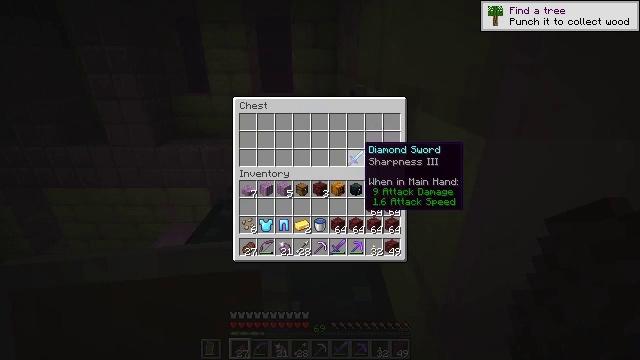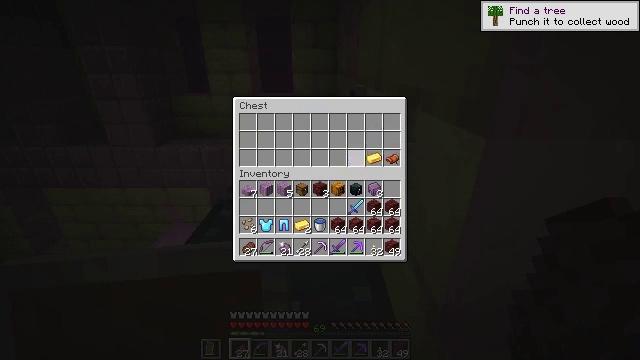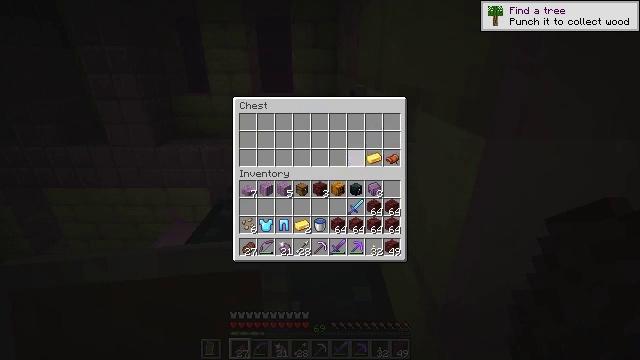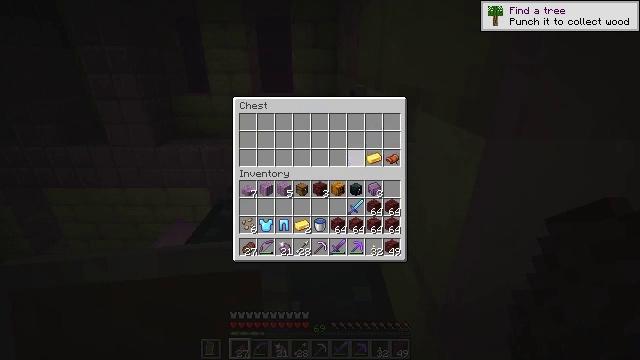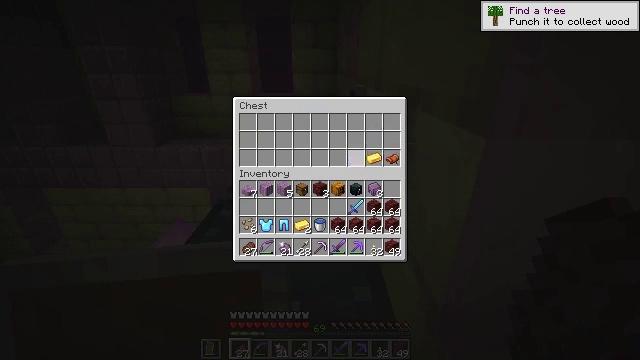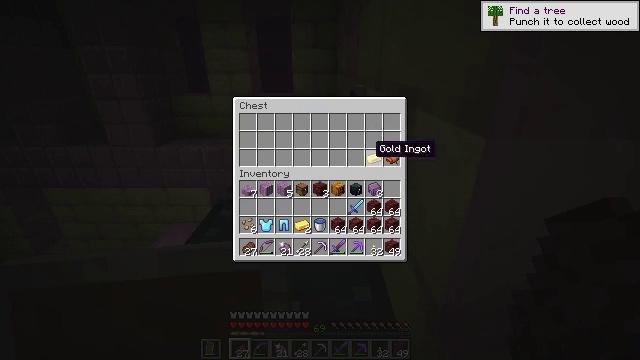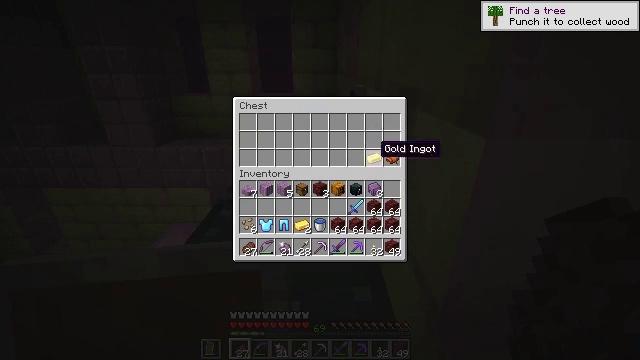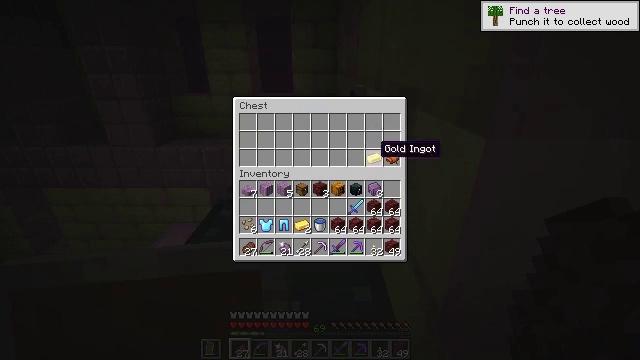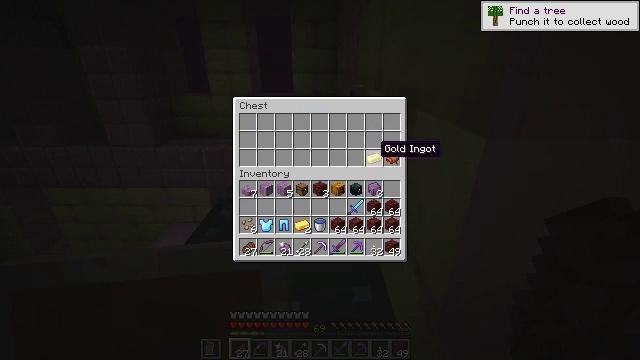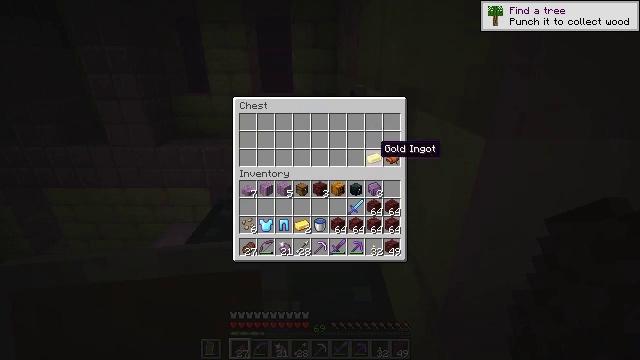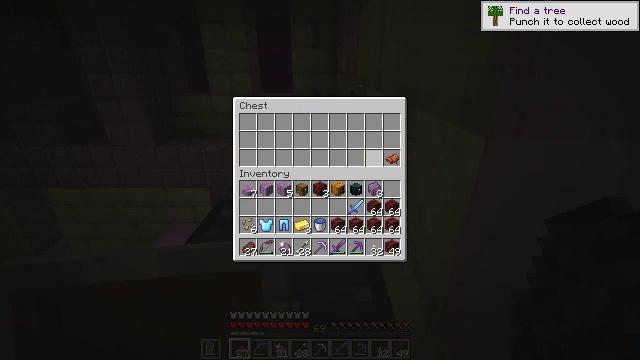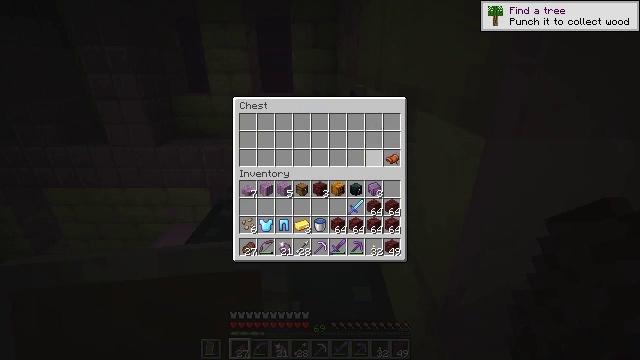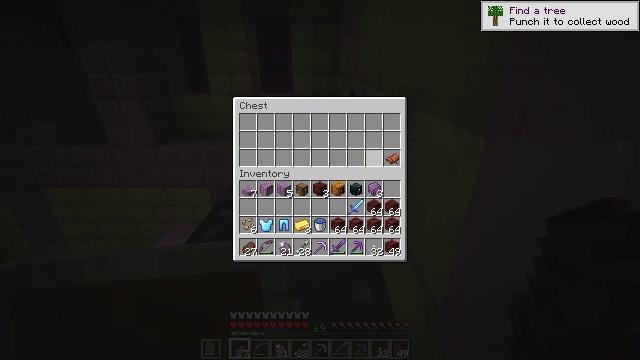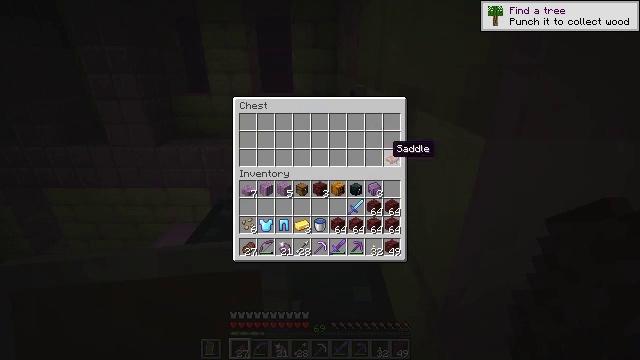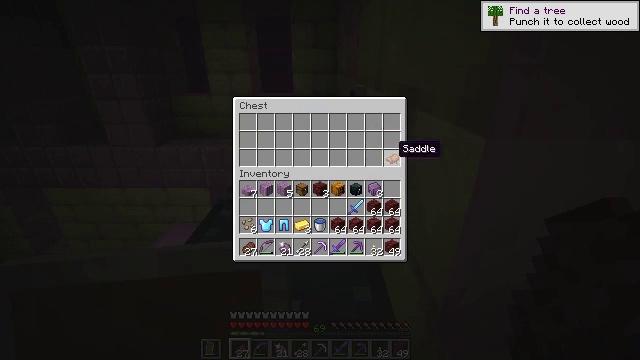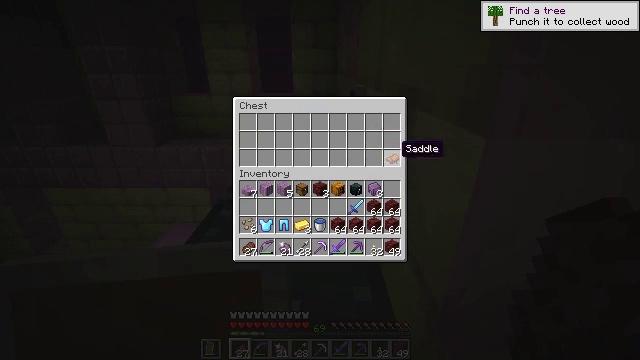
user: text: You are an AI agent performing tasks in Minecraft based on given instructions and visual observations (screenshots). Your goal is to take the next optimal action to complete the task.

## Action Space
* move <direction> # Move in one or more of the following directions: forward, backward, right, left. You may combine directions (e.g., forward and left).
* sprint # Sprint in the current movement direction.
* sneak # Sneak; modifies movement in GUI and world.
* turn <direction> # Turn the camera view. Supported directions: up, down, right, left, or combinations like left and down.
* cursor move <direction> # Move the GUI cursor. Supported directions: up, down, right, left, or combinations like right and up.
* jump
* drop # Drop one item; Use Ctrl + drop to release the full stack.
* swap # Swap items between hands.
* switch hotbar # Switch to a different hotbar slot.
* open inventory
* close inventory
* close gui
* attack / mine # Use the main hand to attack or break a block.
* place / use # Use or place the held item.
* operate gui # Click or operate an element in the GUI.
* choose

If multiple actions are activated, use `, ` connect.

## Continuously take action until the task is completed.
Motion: motion action
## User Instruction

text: Reclaim the chest into your inventory.
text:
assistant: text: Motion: sneak, use / place
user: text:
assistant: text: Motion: sneak, use / place
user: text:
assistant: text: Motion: sneak, use / place
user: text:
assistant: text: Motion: sneak
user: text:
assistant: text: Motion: sneak, turn right
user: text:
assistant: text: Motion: sneak
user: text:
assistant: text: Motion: sneak
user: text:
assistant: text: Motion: sneak
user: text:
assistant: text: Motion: sneak
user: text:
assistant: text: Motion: sneak, use / place
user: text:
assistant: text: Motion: sneak, use / place
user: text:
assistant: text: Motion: sneak
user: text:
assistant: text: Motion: sneak, turn right
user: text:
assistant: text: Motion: sneak
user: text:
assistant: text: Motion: sneak
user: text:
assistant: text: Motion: sneak
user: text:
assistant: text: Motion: sneak, use / place
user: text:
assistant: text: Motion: sneak, use / place
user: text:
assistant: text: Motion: sneak
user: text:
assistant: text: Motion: sneak
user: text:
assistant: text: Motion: sneak
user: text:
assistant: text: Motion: sneak
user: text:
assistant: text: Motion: sneak, open inventory
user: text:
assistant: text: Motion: sneak, open inventory
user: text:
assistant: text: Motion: turn down, open inventory
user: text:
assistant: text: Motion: turn down
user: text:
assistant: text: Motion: turn down
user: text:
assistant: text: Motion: turn down
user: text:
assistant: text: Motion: move back, turn down
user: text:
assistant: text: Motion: move back, turn down